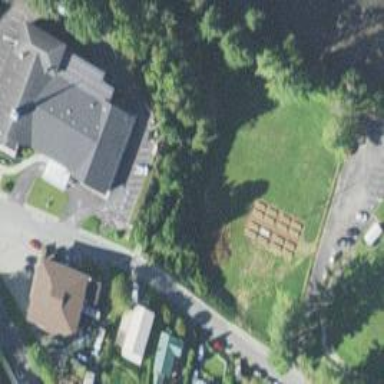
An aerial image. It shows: Community garden providing leisure land.